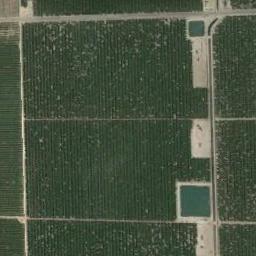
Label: rectangular_farmland